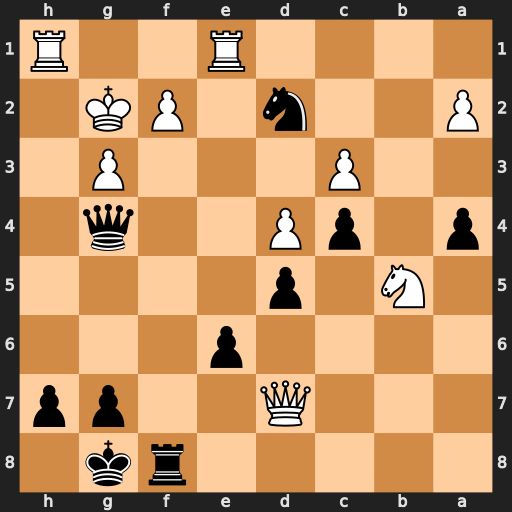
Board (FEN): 5rk1/3Q2pp/4p3/1N1p4/p1pP2q1/2P3P1/P2n1PK1/4R2R
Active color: b
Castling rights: -
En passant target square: -
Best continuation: Rxf2+ Kxf2 Qf3+ Kg1 Qxg3#